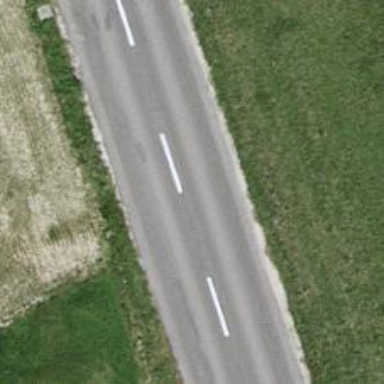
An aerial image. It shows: Tertiary road.